The image is the raw time-domain waveform of a rolling-element bearing's vibration signal. What is the most likely bearing condition (normal, inner_race, outer_race, ball)?
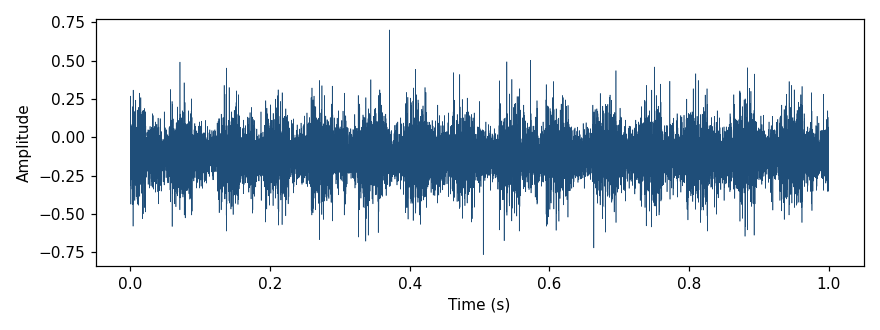
Answer: ball